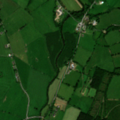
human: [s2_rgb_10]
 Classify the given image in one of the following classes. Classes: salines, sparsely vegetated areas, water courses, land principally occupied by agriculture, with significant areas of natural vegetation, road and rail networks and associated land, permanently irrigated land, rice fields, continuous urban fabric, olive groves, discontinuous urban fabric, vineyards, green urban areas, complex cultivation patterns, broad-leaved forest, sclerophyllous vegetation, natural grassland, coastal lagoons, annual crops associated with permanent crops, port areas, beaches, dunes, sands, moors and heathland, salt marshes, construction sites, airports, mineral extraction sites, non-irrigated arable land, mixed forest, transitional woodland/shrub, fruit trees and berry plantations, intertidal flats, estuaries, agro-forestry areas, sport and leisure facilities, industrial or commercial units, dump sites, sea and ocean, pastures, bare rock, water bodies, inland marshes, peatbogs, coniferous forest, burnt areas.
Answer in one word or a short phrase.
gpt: non-irrigated arable land, pastures, coniferous forest, transitional woodland/shrub